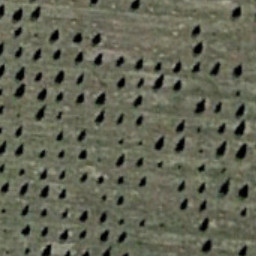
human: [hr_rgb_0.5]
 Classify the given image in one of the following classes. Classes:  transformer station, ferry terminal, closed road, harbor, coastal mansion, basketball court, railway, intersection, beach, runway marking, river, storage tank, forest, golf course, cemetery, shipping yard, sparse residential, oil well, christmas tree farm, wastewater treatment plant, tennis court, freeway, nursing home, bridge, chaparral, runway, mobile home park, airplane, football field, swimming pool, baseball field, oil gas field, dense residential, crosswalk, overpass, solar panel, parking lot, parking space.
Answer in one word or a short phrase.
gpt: christmas tree farm